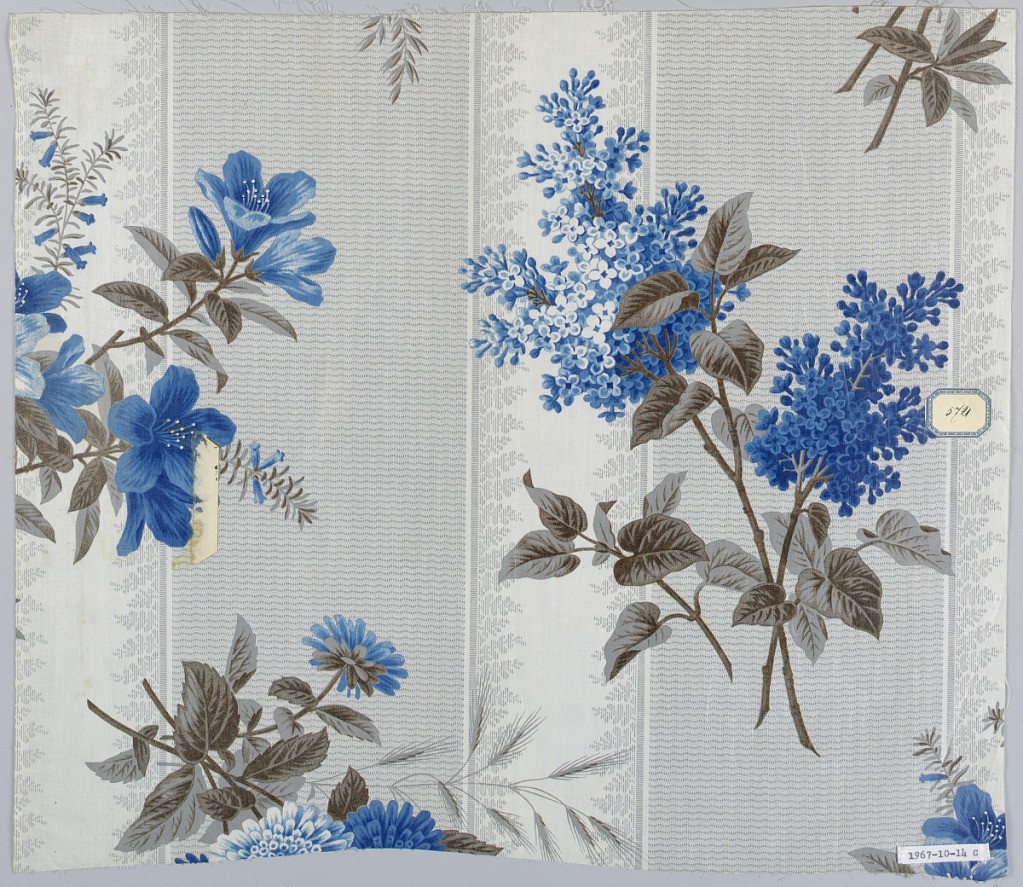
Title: Textile
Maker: Schwartz-Huguenin
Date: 1851–63
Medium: cotton Technique: printed by engraved roller and possibly block printed on plain weave; highly glazed
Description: Group having same ground, roller-printed, of a broad grey stripe formed of minute white dots alternating with white stripe edged with fancy foliage pattern. Different floral patterns printed over this ground, probably by block. A) Large Iris pattern, purple and green.B) Garden flowers. C) Sprays of blue flowers with grey-green foliage D) Small flower sprays, brown and green. E) Lillies of the Valley , pansies and roses in violet. F) Bright pink, all-over floral sprays. G) Same flower sprays as F in reds and browns. All highly glazed.